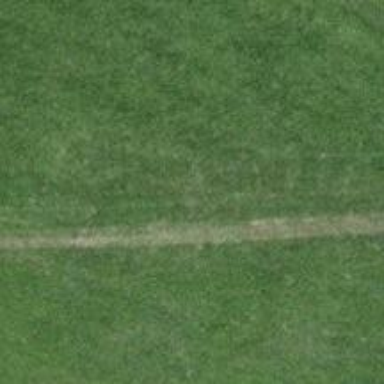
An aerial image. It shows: Grassy track with grade 5 track type.